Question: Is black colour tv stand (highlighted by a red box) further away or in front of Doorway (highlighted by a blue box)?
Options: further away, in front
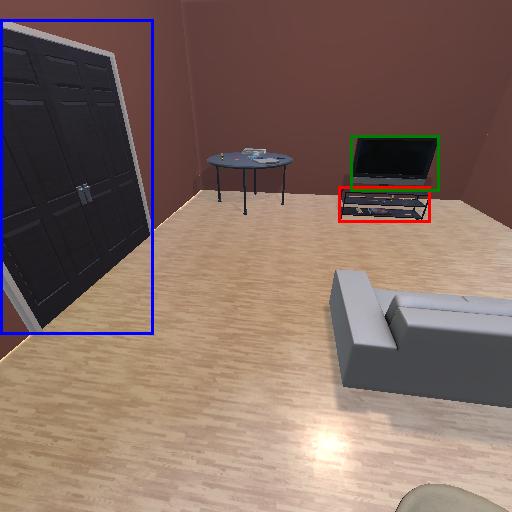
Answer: further away